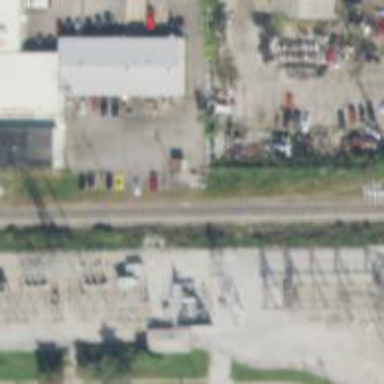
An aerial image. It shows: Outdoor power substation at the transmission level.